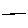
Label: line